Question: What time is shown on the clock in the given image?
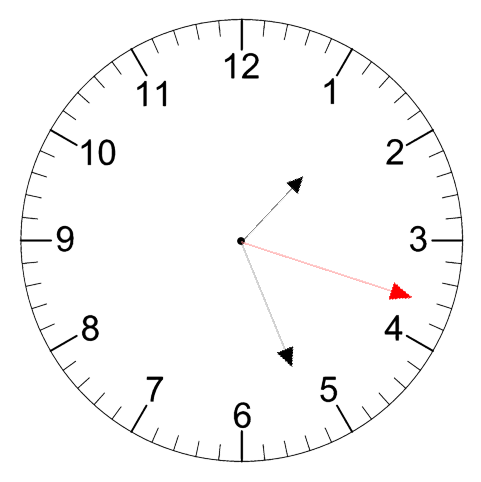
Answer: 01:26:18